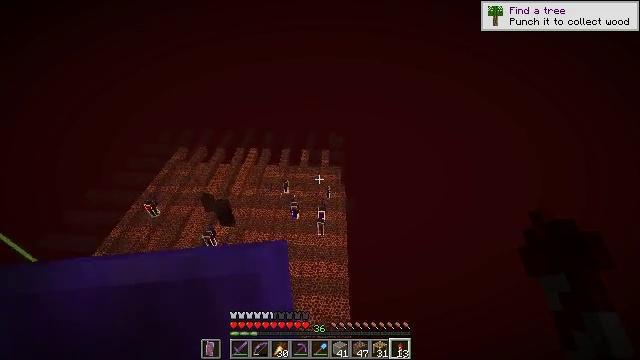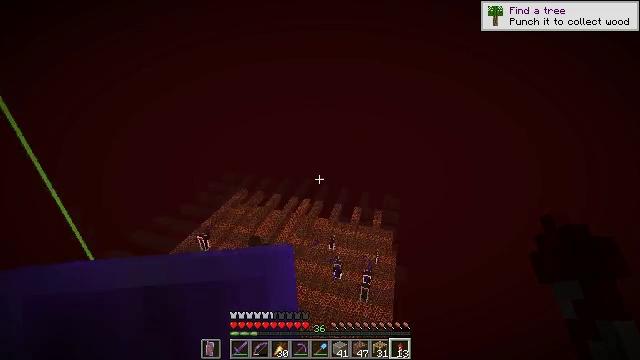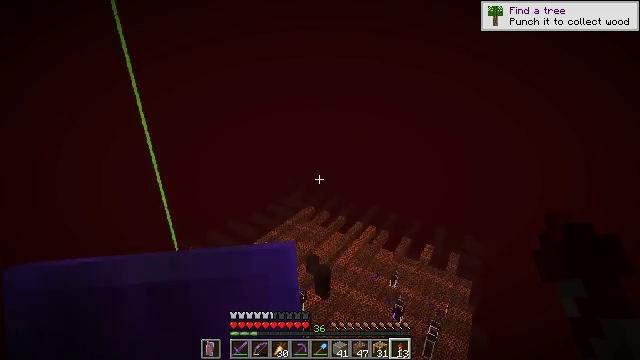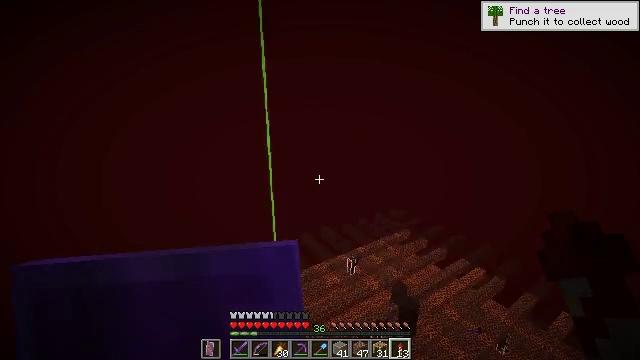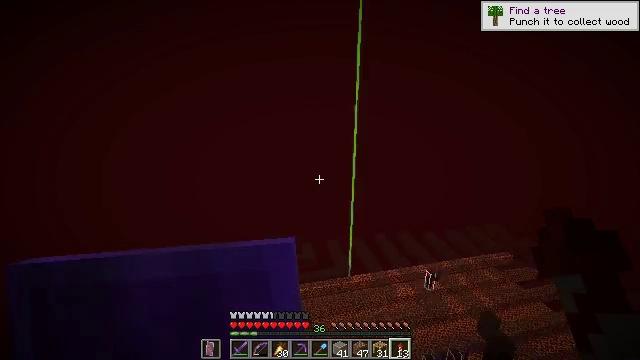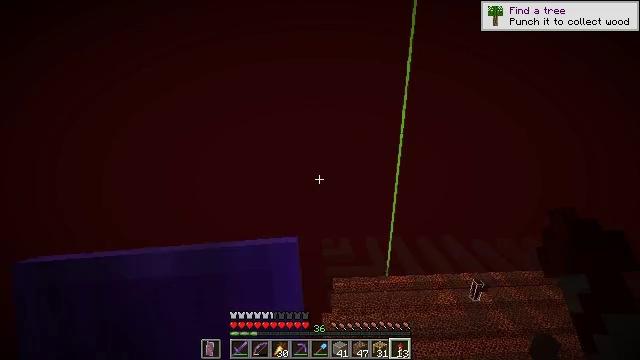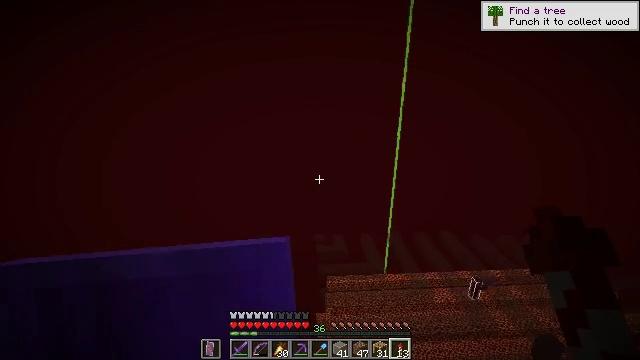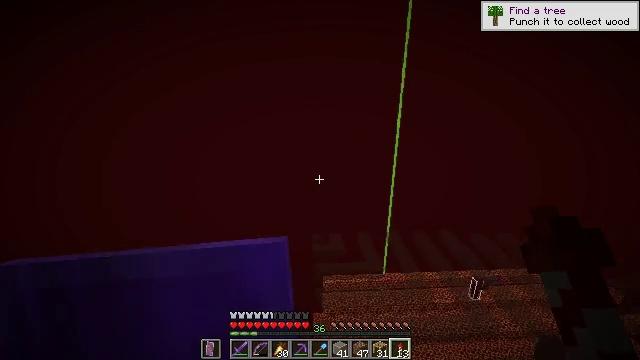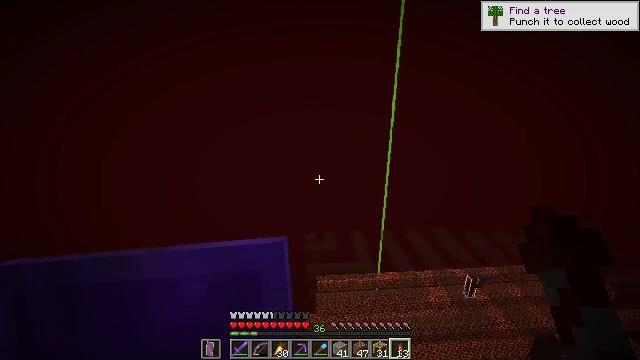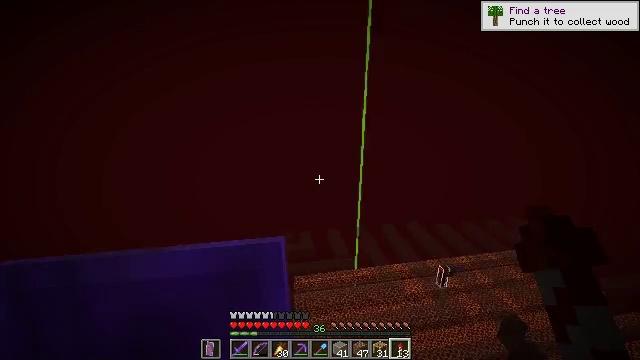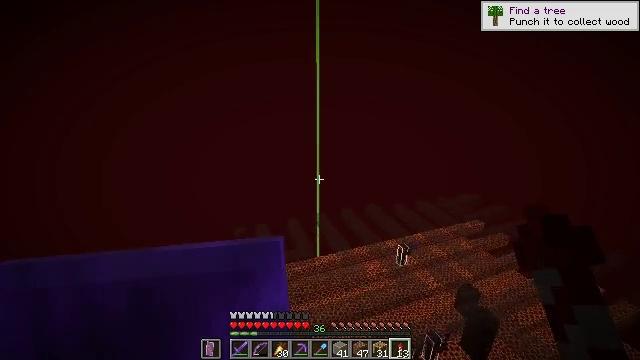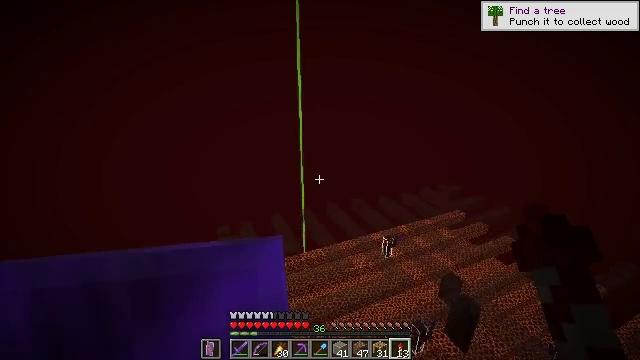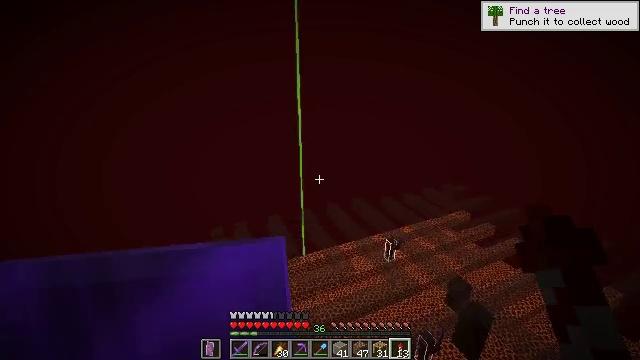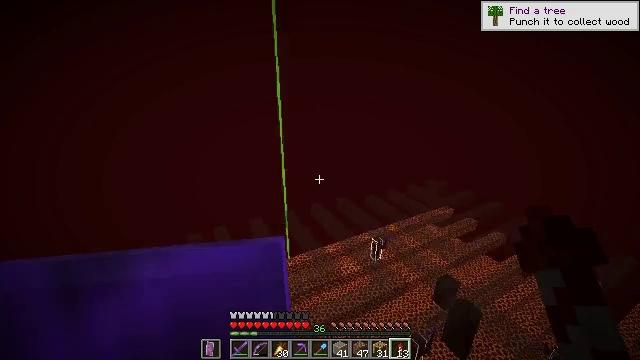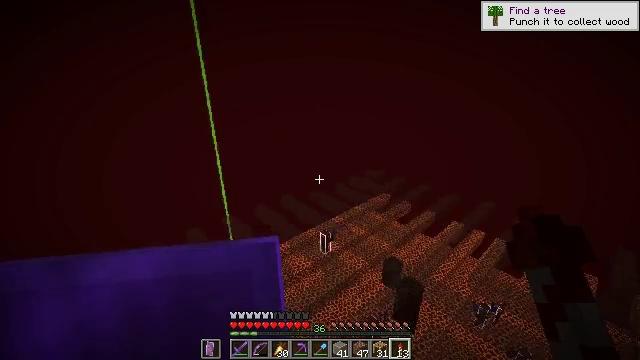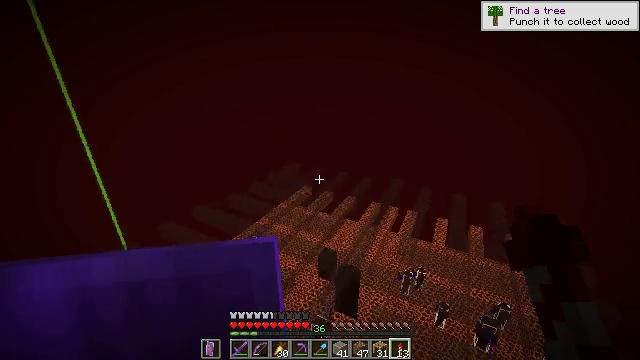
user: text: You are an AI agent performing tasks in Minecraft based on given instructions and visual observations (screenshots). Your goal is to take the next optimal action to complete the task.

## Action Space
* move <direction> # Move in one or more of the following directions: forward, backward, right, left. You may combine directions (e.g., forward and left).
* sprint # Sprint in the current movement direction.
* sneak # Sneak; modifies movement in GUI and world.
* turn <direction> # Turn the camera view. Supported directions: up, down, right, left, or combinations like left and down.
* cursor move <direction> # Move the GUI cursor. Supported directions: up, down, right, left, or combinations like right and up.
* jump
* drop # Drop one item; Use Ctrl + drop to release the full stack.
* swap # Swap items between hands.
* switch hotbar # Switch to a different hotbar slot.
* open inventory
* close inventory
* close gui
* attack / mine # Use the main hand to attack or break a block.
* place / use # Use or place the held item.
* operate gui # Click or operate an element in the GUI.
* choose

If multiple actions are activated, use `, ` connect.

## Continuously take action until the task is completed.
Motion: motion action
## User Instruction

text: Gather white stained glass from a structure.
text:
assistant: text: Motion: turn left and up
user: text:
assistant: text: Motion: turn left and up
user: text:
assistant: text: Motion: turn left and up
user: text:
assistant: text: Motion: turn left
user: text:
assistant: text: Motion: turn left and down
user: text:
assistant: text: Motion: no_op
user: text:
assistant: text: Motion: no_op
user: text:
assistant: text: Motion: turn right
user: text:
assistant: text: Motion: turn right
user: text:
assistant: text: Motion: turn right and down
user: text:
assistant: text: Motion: turn right and down
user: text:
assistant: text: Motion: no_op
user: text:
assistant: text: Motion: turn right
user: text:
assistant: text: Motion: turn right
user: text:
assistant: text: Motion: turn right
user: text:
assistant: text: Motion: turn right
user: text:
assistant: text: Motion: turn right
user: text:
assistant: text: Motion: turn right
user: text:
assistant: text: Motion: no_op
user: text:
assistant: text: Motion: no_op
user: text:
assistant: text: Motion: turn right
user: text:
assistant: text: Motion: no_op
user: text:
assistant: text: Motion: turn right
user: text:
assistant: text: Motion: turn right and down
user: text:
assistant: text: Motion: turn right
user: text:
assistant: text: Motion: turn right and down
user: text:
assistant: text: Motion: turn right and down
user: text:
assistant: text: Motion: turn right and down
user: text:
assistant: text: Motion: turn right and down
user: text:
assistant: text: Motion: turn right and up